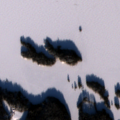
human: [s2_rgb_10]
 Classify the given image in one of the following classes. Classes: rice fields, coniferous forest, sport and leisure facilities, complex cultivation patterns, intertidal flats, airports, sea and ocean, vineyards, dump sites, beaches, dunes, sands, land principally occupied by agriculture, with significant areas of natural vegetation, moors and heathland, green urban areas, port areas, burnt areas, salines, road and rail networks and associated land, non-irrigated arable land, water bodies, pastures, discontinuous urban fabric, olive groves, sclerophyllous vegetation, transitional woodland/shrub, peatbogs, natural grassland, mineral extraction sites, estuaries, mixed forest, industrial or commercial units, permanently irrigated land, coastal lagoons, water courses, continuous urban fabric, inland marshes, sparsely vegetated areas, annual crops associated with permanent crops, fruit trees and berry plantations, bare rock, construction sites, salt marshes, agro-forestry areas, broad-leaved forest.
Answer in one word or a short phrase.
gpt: coniferous forest, water bodies